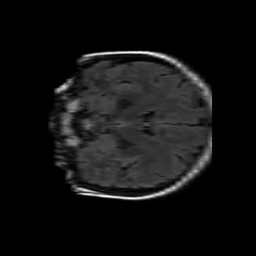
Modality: FLAIR
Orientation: coronal
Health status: ill
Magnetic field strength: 3 T